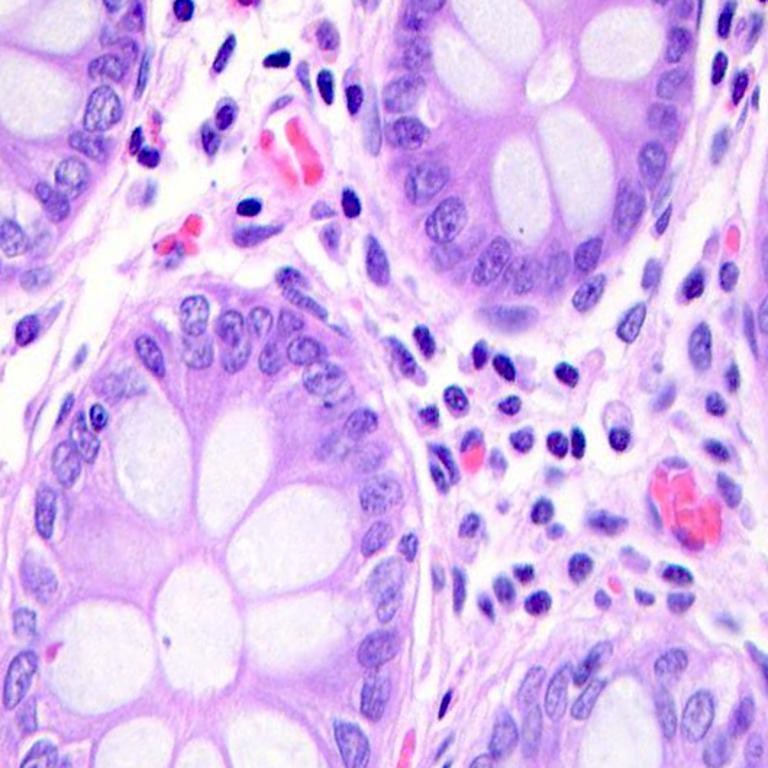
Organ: colon
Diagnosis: benign